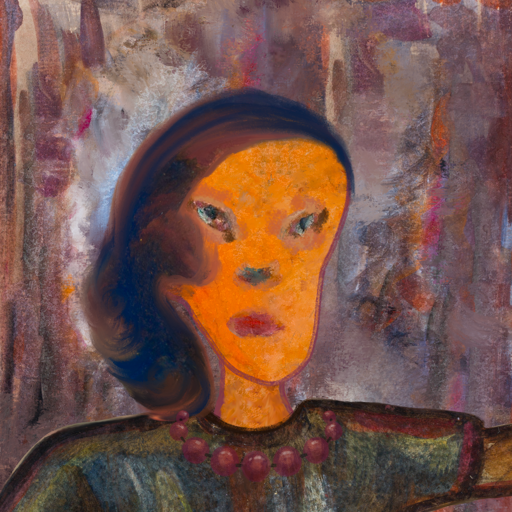
Background: Hypocrite, Head And Neck Front: Hypocrite, Face Front: Boggyland, Bust: Mosgoul, Hair Front: Mother_And_Son_Son, Head Accessory: Blank, Second Necklace: Blank, Necklace: Irani_2, Baby: Blank